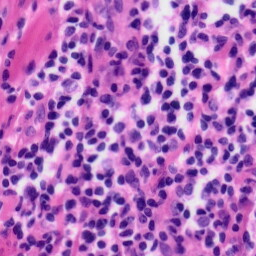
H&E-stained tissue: Tonsil